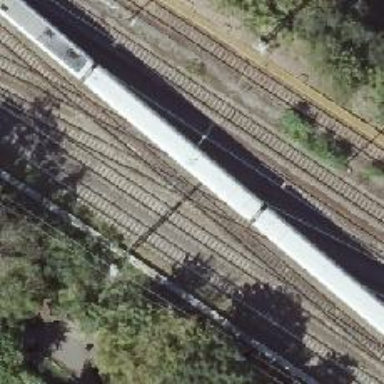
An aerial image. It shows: Railway track with contact lines for electrification.